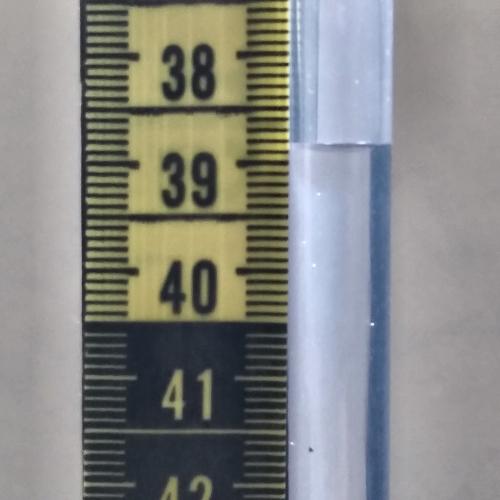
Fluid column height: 38.8 cm